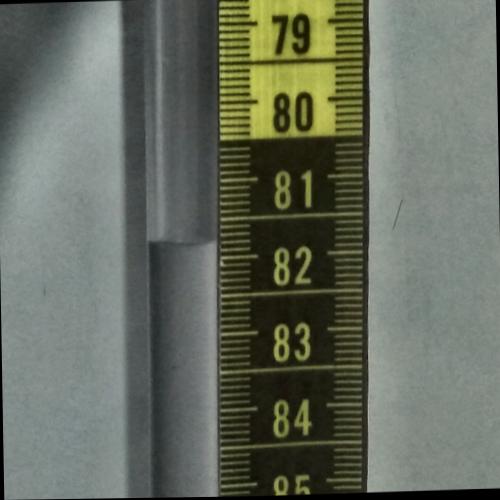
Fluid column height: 81.8 cm